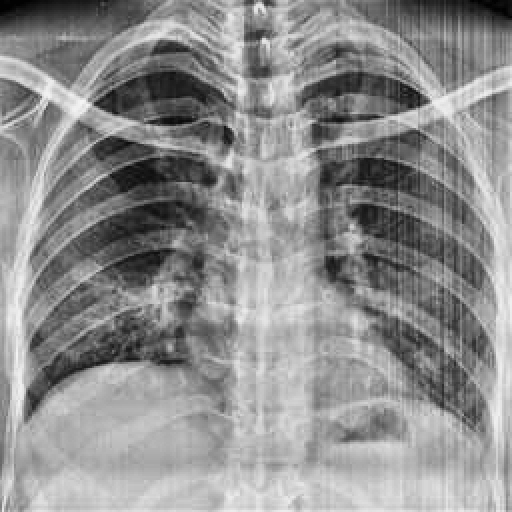
Finding: NORMAL